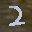
Label: 2